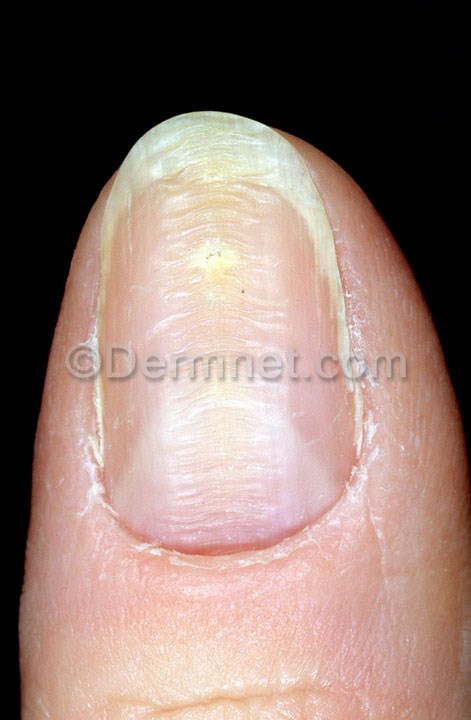
Disease: Nail Fungus and other Nail Disease